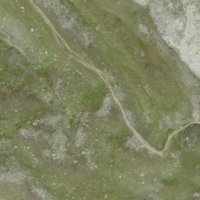
EUNIS habitat code: 31
Species observed at this site:
Saxifraga bryoides
Achillea nana
Silene acaulis